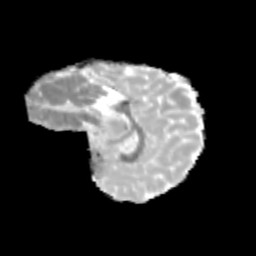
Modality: MD
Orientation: sagittal
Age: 11
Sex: female
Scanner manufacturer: siemens
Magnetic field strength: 3 T
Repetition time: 3.8 s
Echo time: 0.07 s